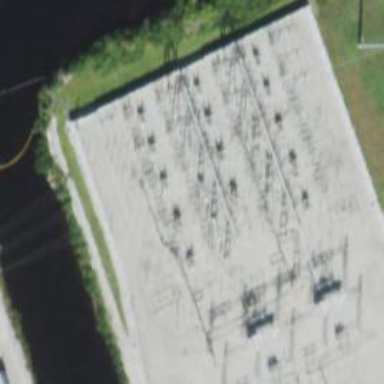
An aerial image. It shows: Power tower.